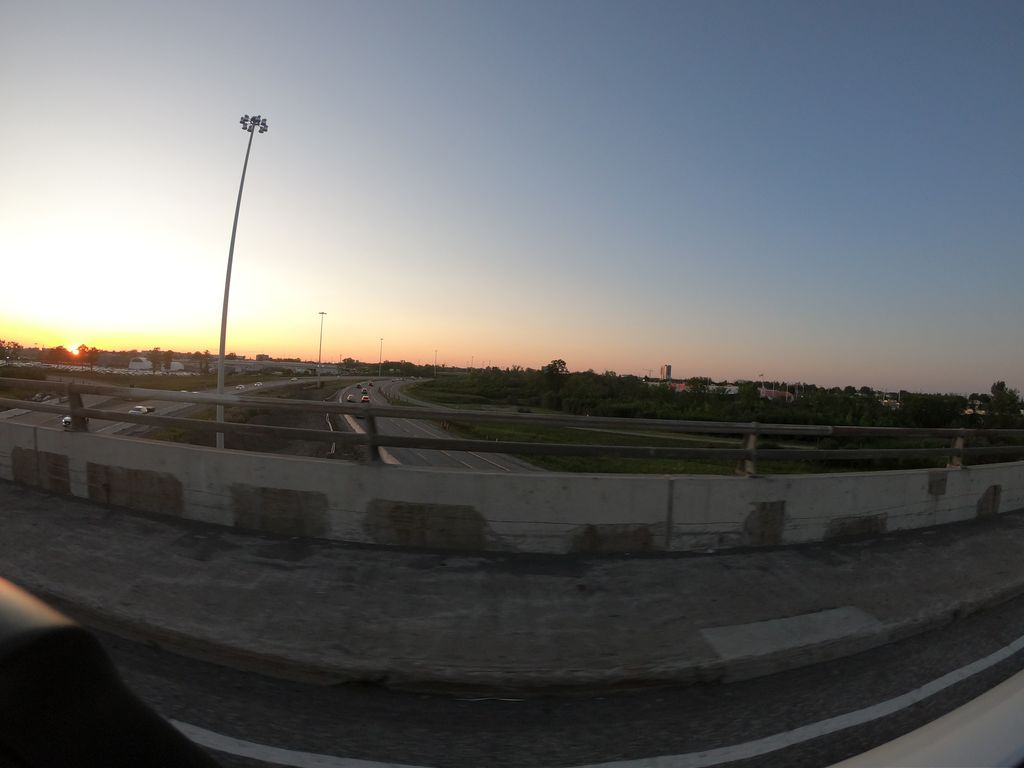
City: ottawa-gatineau